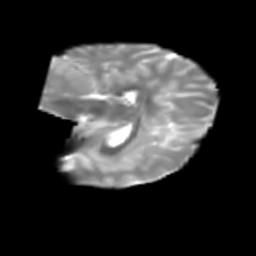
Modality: T2w
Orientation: sagittal
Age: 7
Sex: female
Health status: healthy